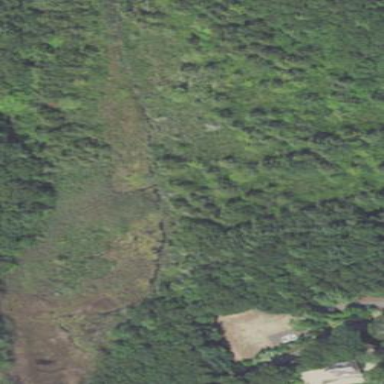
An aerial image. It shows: Marshy wetland area.